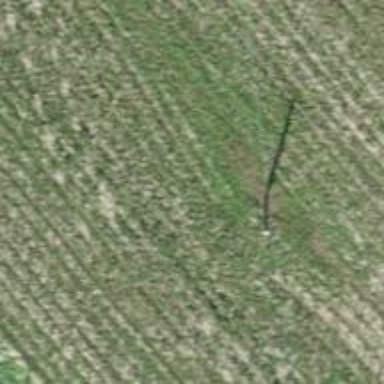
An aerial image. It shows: Power pole.